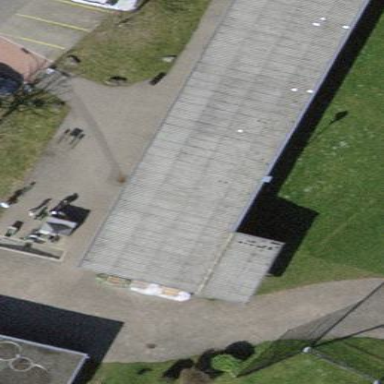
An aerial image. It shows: View of roof of building.